Field crop: maize
Growth stage: 2
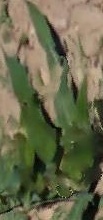
Species: maize